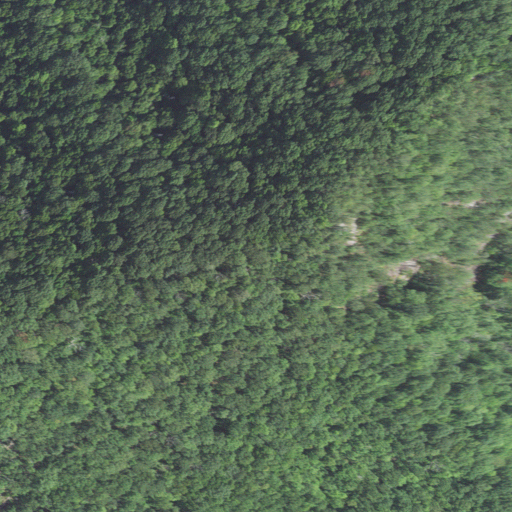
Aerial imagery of mountain in North Carolina named Cedar Top containing mixed forest, deciduous forest, evergreen forest, and shrub